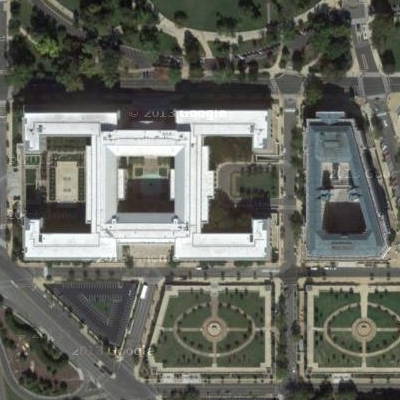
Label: Industry